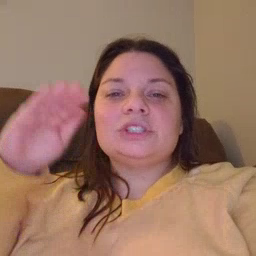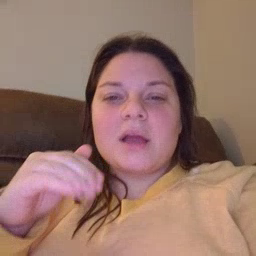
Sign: child